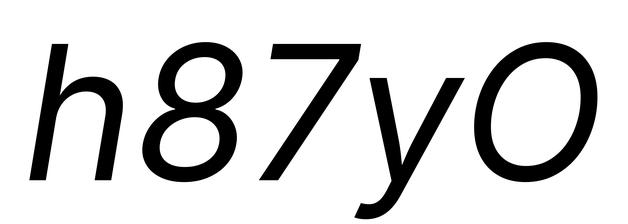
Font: Inter-Italic_Italic